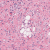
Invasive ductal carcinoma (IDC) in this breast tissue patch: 1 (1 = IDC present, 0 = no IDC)